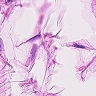
Metastatic tissue present: no